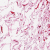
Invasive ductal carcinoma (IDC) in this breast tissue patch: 0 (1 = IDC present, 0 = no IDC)